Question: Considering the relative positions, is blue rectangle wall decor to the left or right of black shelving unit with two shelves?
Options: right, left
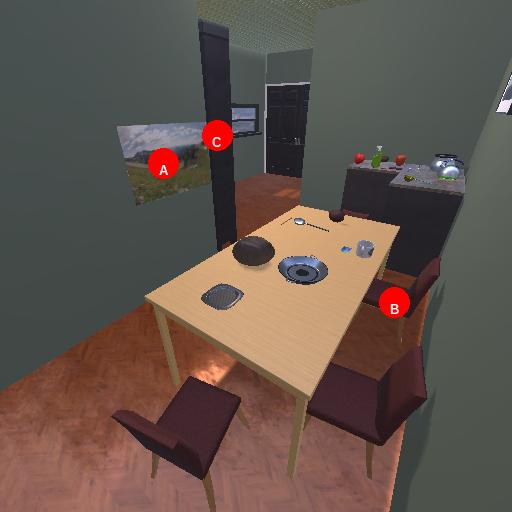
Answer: right